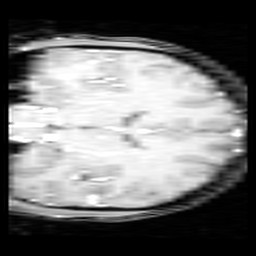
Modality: inplaneT1
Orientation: coronal
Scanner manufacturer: ge
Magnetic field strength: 3 T
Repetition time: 0.2 s
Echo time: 0.0036 s